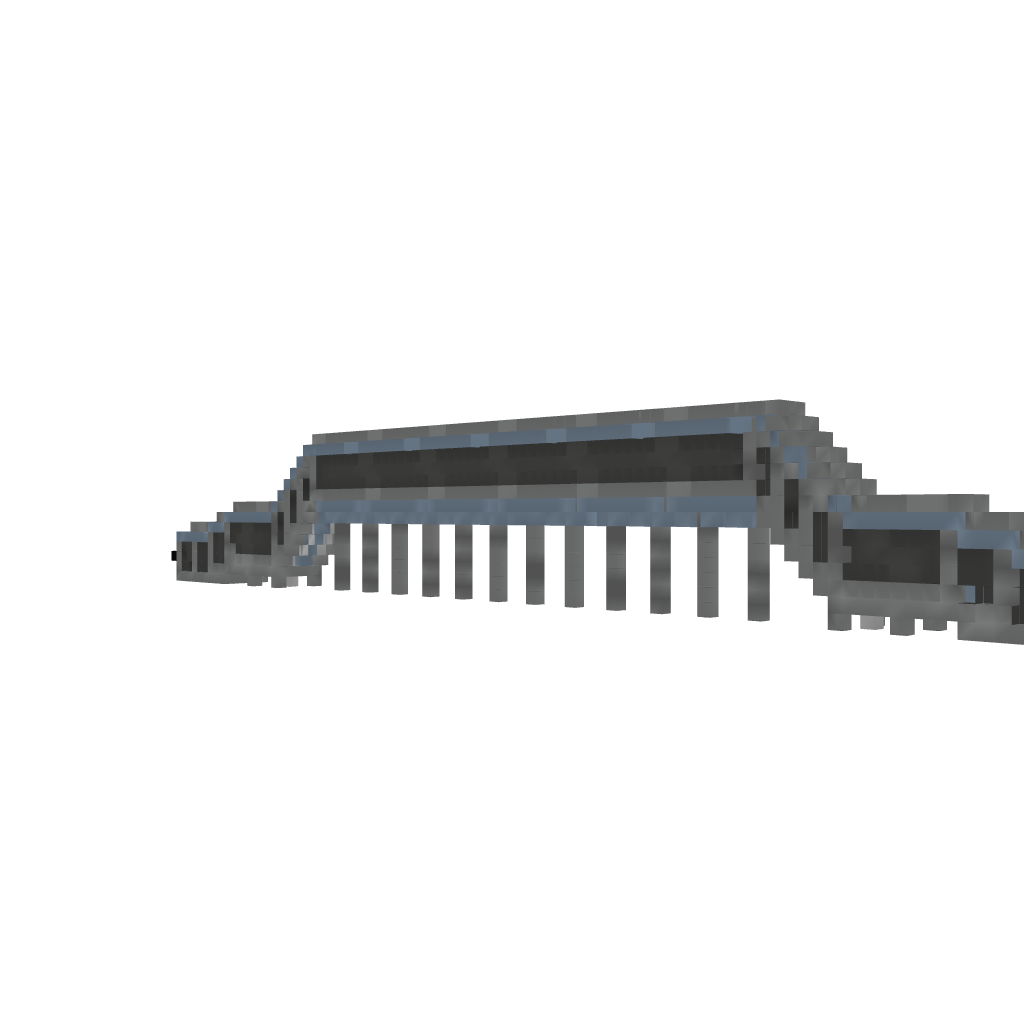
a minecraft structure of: Advanced Minecart Bridge #1